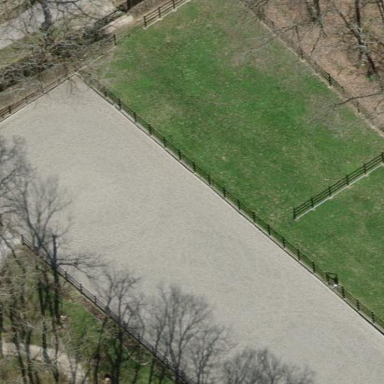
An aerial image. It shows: Equestrian pitch for leisure land sports.